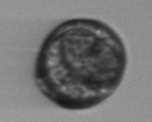
Label: Margalefidinium